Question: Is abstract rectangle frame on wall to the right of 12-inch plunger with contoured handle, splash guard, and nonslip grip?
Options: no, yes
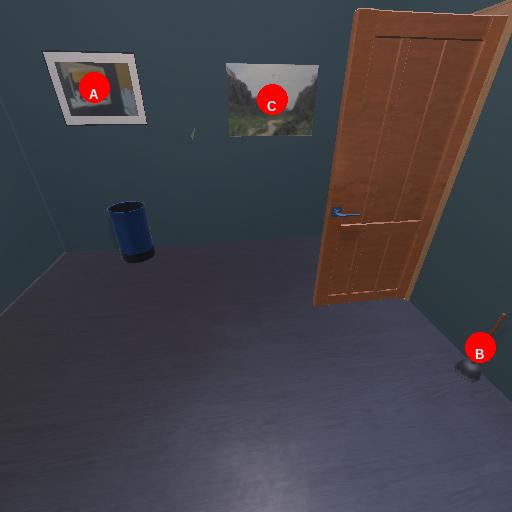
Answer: no